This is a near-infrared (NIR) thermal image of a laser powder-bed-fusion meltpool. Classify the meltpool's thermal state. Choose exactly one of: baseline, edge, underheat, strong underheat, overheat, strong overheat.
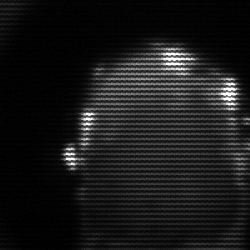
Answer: baseline